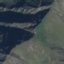
Label: HerbaceousVegetation